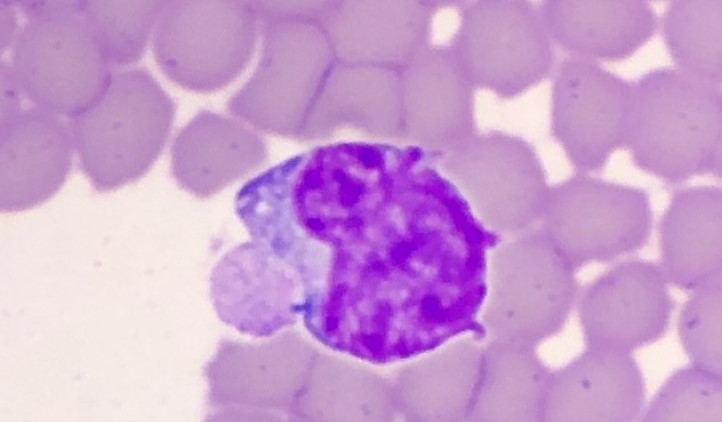
White blood cell type: Monocyte